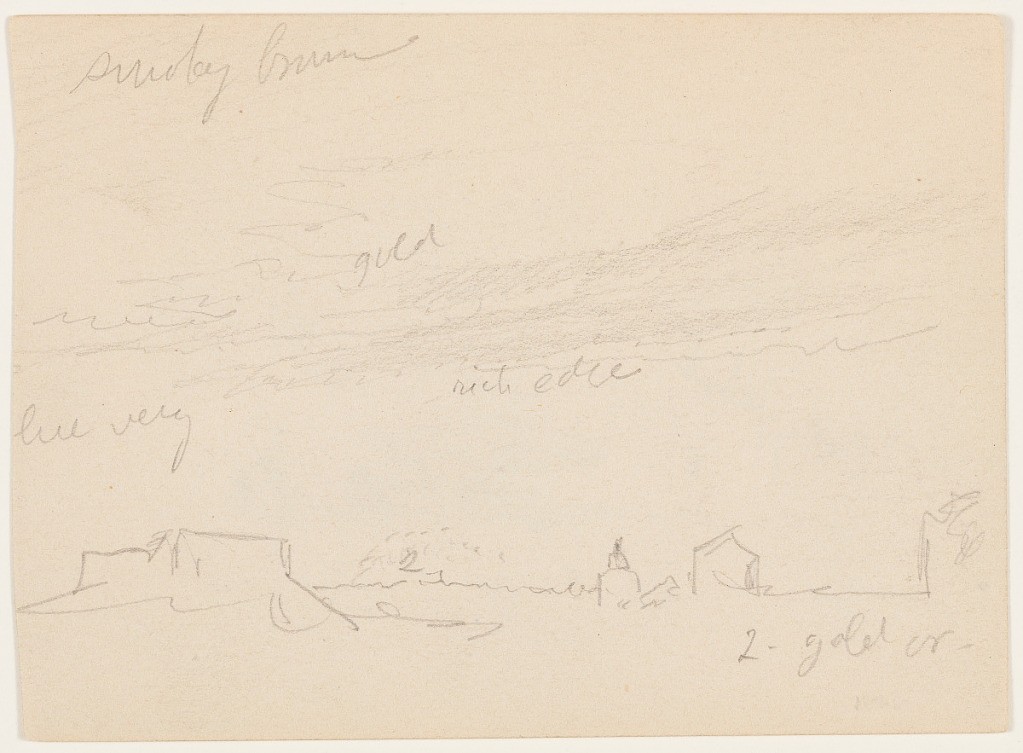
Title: Clouds over a City in Italy
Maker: Frederic Edwin Church, American, 1826–1900
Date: September 1868 - April 1869
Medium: Graphite on tan wove paper; verso: graphite
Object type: Drawing
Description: Landscape sketch showng a view of the sunset of a city in Italy. Below, a hastily-rendered city skyline is visible. Various prominent rectangular structures are shown within the skyline. Above, a vibrant sky with varied clouds stretches over the scene.

Verso: Loosely rendered landscape sketch showing a view of the sun setting behind a cloud, with two structures on the foreground at right. Rays of sunlight emanate from behind a cloud close to the horizon while the rest of the sky remains open.